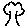
Label: tree